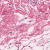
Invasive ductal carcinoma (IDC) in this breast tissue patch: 0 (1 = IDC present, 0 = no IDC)